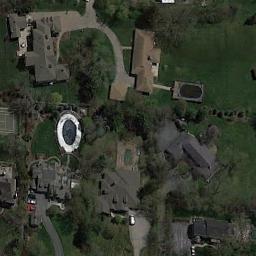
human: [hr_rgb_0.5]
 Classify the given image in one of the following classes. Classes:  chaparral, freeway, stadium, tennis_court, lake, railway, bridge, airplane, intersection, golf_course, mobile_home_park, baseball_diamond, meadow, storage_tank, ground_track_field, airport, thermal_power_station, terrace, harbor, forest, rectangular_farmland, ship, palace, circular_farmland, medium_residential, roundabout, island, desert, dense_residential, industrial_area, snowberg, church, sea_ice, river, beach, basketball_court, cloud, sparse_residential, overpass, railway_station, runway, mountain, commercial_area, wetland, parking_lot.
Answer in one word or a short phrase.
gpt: medium_residential